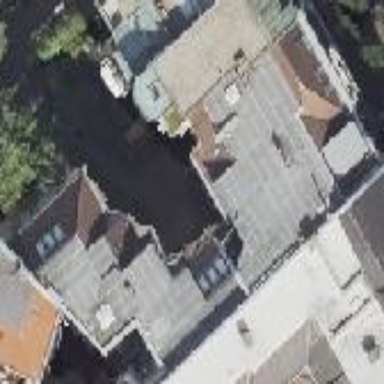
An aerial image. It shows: Building consisting of apartments with double saltbox roof shape.